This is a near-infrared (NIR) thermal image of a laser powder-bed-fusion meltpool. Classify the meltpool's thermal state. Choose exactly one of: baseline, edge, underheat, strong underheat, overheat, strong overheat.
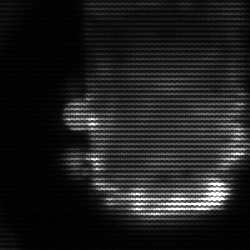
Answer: baseline